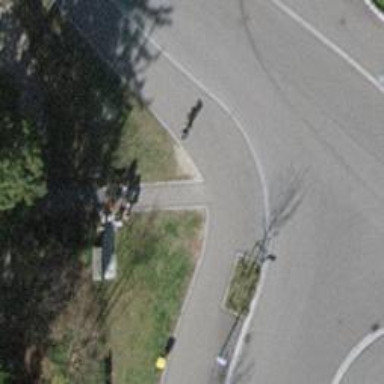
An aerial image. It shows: Asphalt sidewalk.